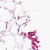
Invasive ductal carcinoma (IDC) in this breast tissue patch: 0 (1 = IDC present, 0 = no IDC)